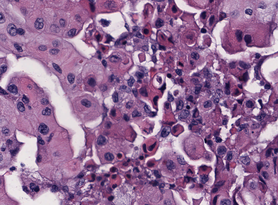
Tumor epithelial tissue: yes
Tumor-associated stroma tissue: no
Normal tissue: no